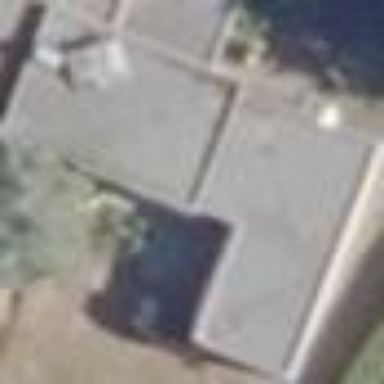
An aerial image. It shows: House with flat roof.